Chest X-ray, AP view. Patient: 22 years old, sex M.
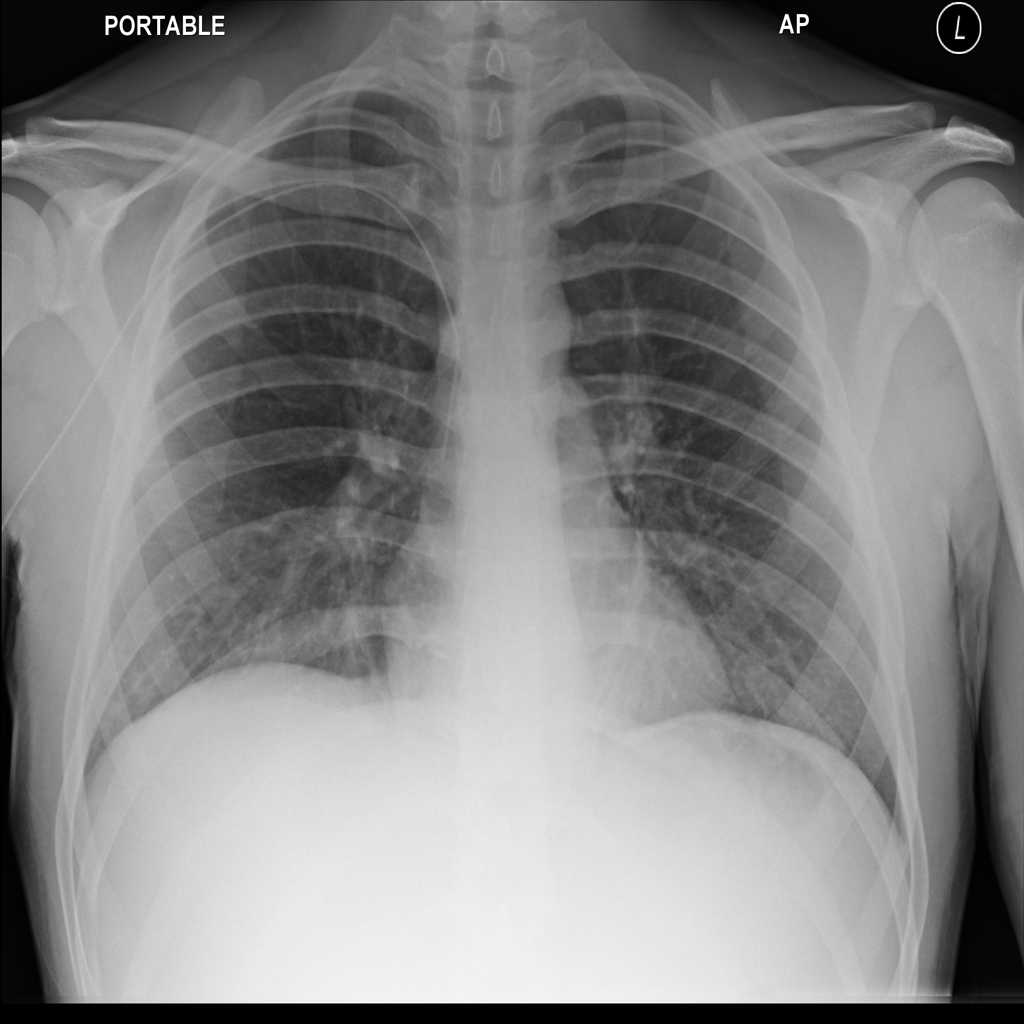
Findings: No Finding